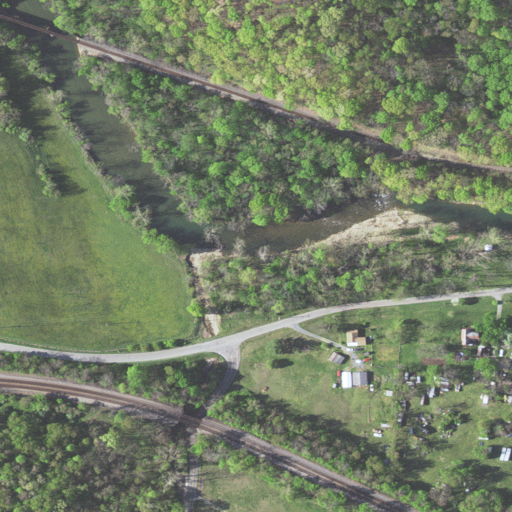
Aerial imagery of valley in Virginia named Dry Hollow containing deciduous forest, pasture, low intensity development, open development, open water, medium intensity development, and high intensity development